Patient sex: M
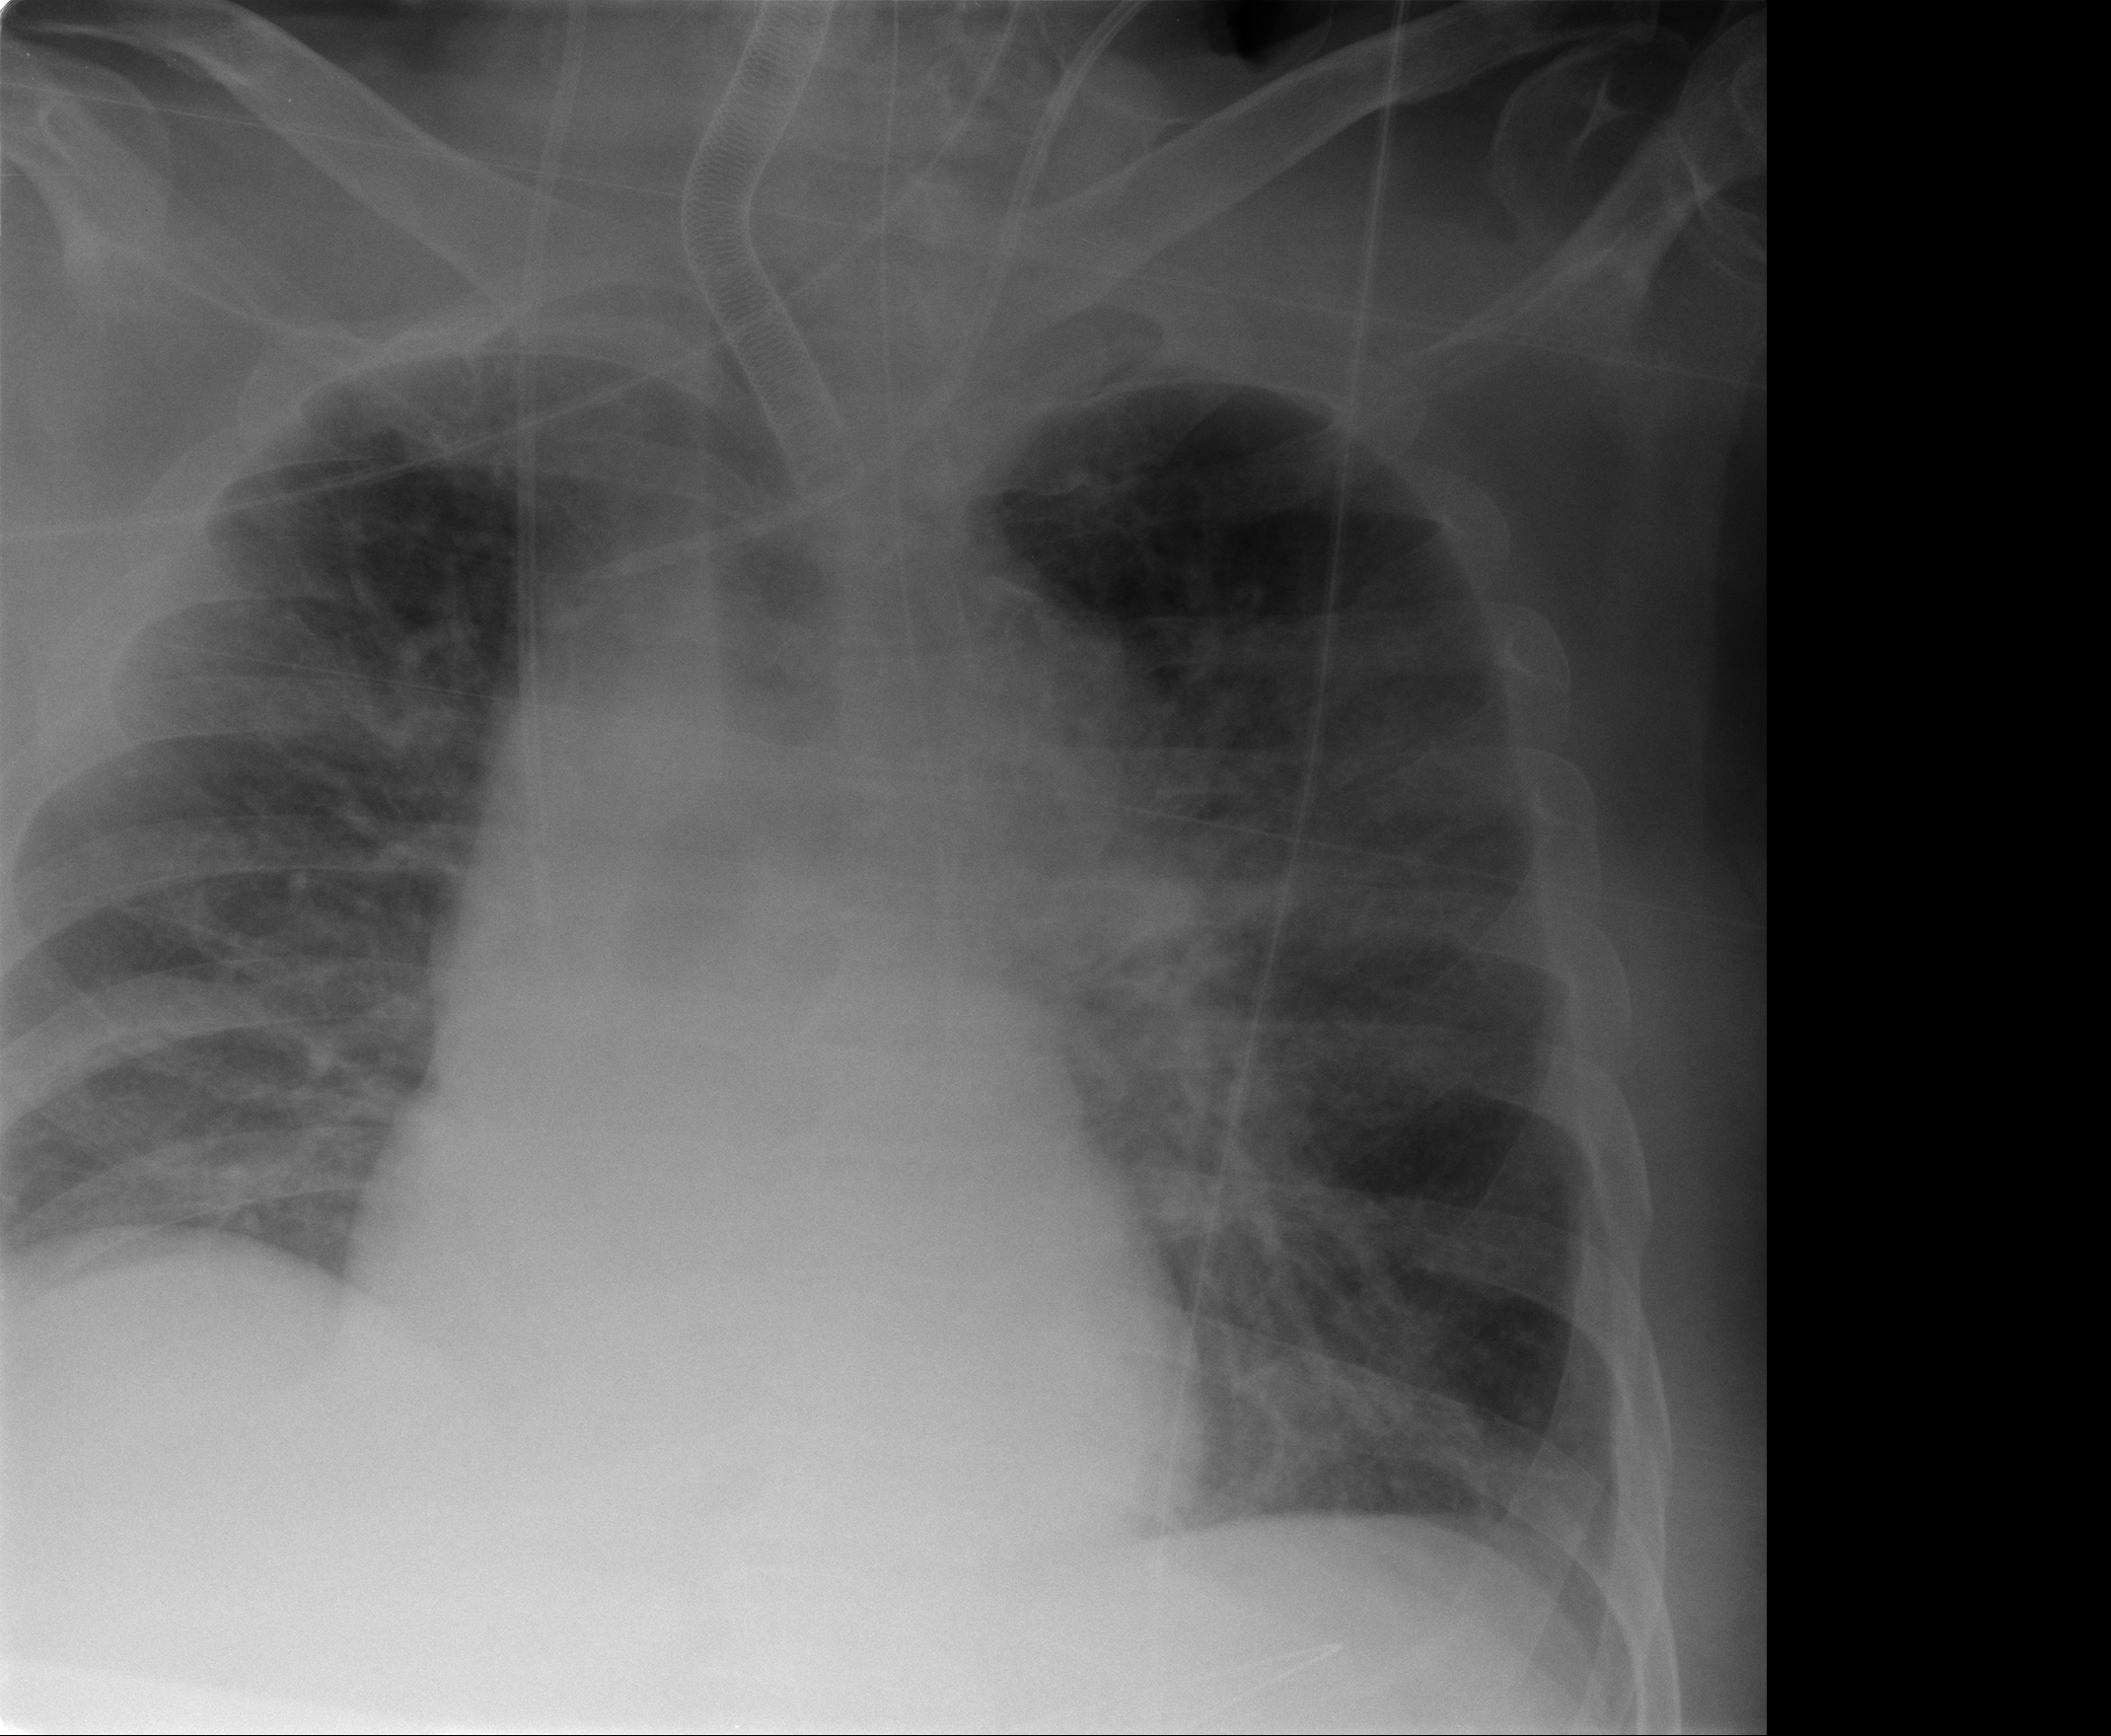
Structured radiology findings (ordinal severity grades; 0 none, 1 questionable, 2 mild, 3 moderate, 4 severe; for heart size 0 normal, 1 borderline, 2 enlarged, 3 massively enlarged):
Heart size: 0
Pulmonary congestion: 0
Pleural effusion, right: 0
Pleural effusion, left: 2
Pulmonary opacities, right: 0
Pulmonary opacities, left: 2
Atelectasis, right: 0
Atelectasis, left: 0